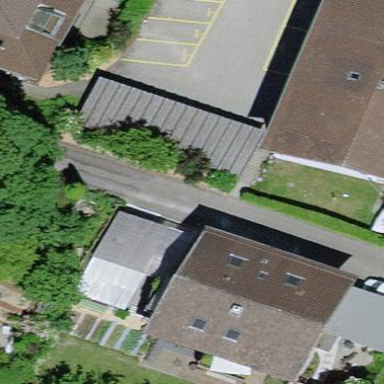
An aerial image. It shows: Residential building.